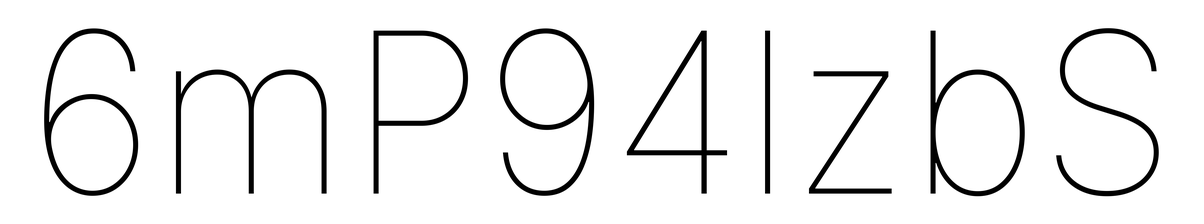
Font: Inter_Thin